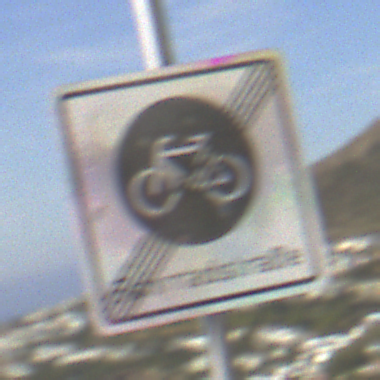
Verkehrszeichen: EndeFahrradstrasse
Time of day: MorningAfternoon
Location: Outdoor (RoadRail)
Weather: PartlyCloudy
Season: NotSpecified
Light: Natural